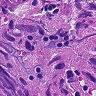
Metastatic tissue present: yes